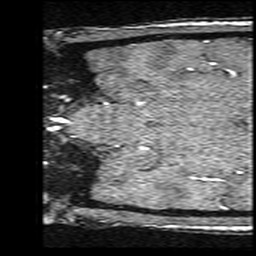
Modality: angio
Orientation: coronal
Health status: ill
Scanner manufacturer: siemens
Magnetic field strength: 1.5 T
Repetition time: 0.024 s
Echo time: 0.007 s